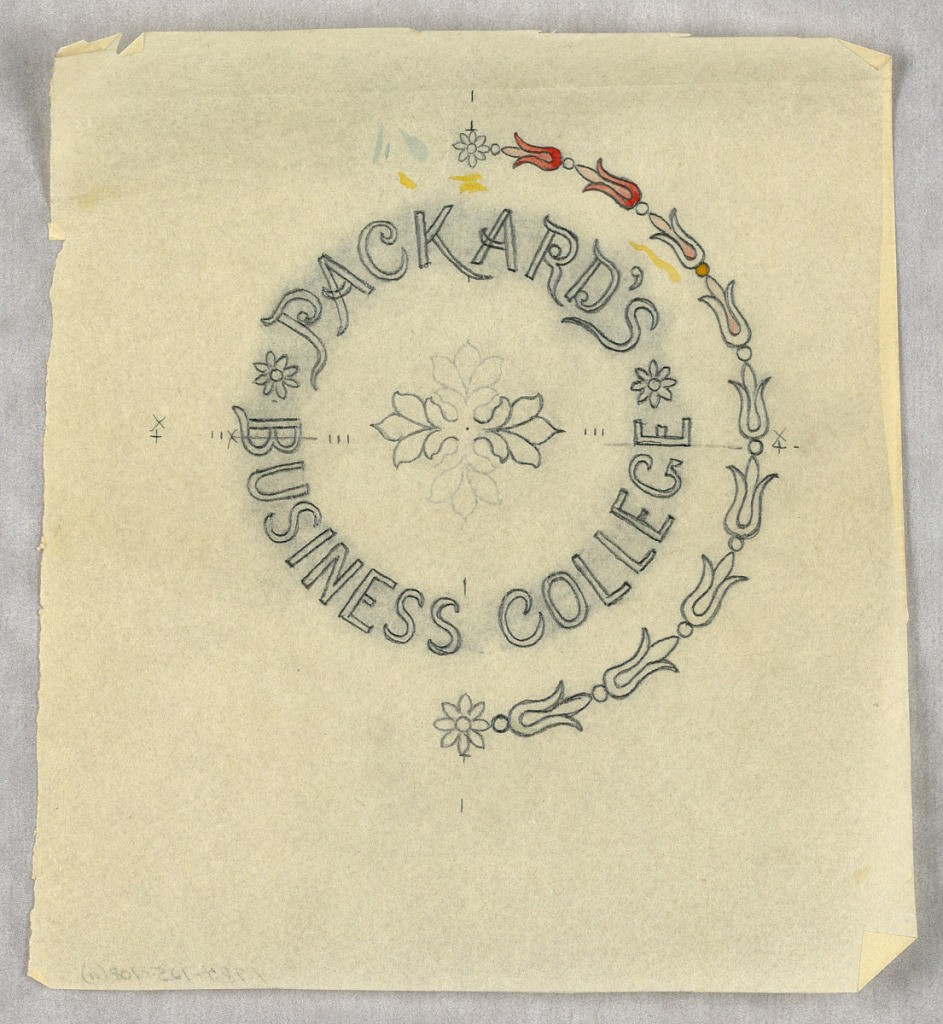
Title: Sketchbook page
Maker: Frederick Krieg, American, b. Germany 1852–1932
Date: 1864–78
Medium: drawing
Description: One of fourteen pages in a sketchbook